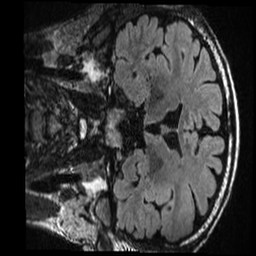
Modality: T1w
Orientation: coronal
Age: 21
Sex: male